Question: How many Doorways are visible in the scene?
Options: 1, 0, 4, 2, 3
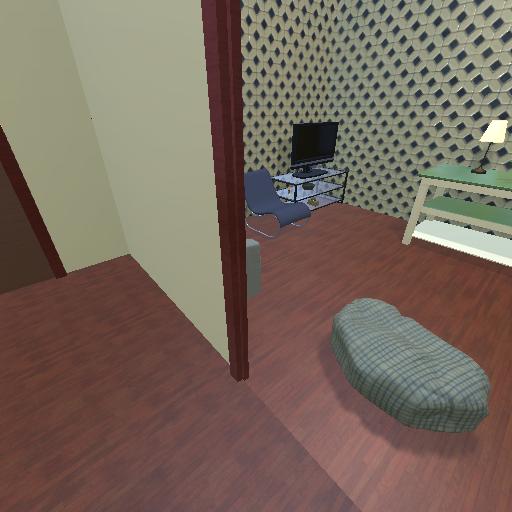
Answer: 1